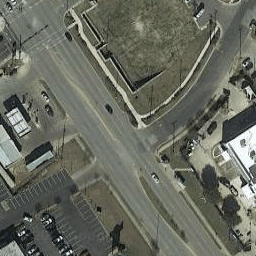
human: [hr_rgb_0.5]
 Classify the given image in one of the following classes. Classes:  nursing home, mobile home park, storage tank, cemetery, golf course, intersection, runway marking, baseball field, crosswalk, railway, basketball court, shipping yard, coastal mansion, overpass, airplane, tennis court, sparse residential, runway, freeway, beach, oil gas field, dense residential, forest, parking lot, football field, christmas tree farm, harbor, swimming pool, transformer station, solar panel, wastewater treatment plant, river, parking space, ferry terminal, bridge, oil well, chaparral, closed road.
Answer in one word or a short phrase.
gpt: intersection